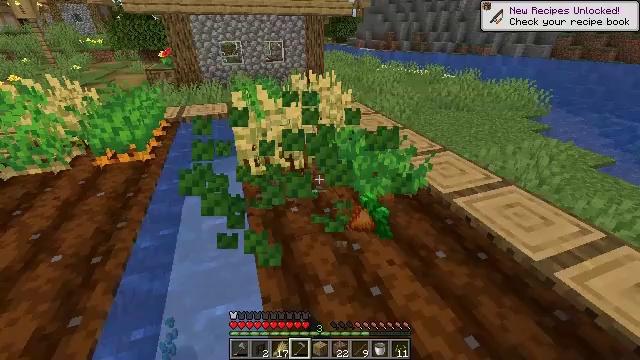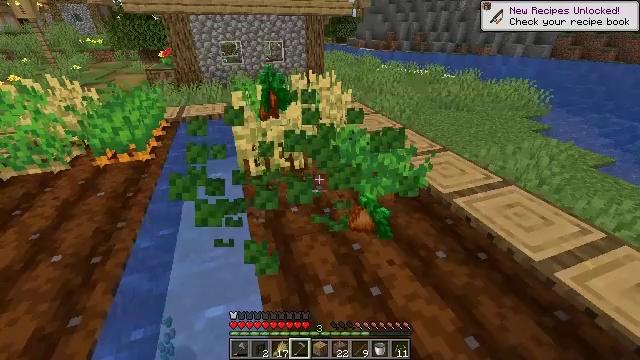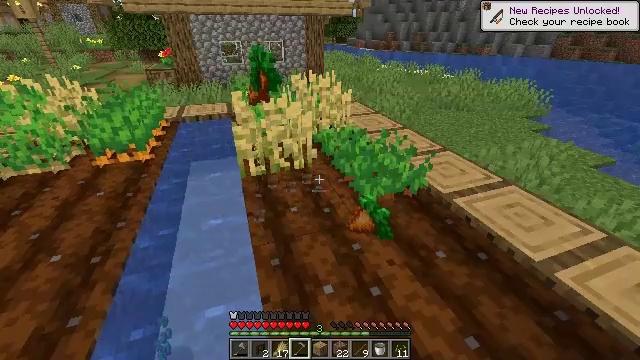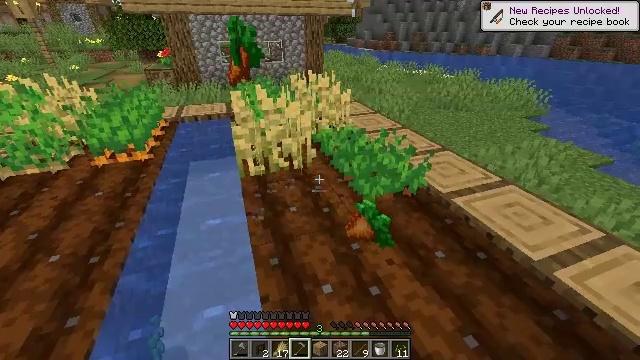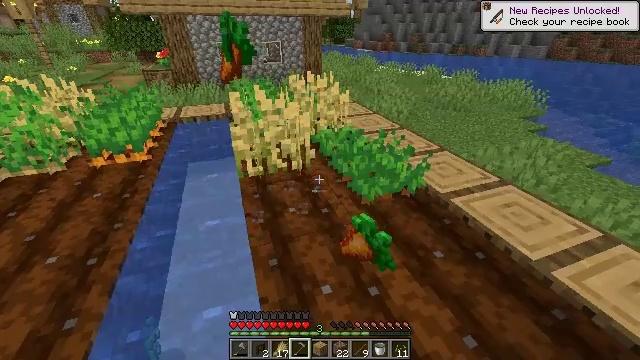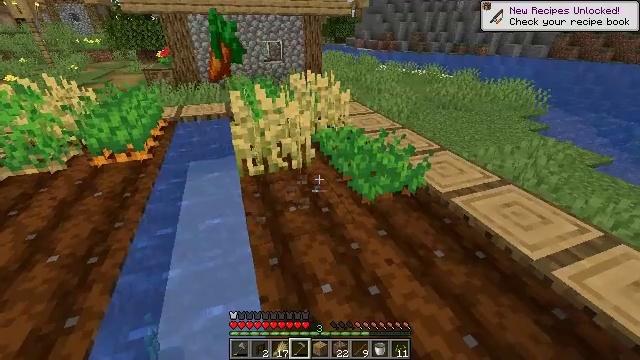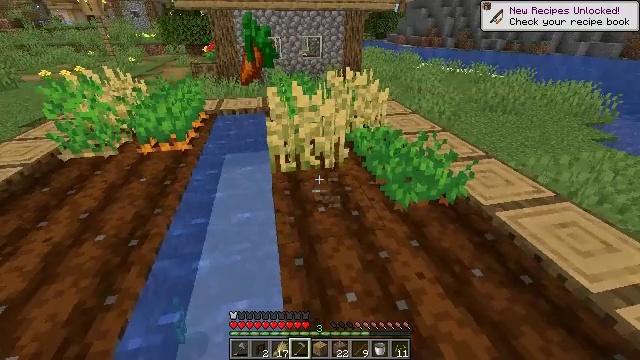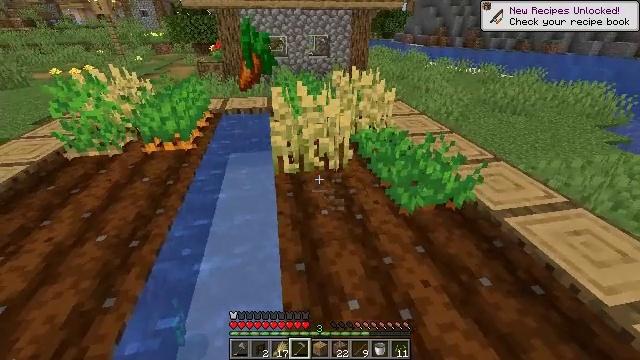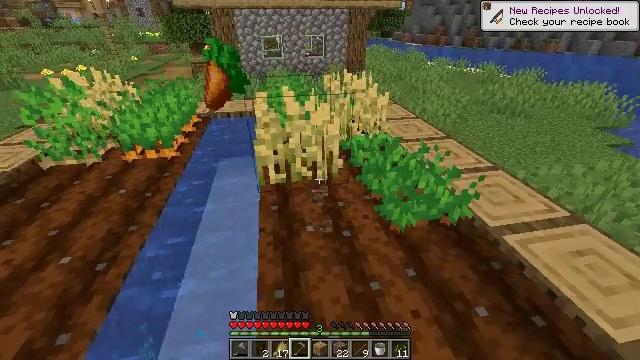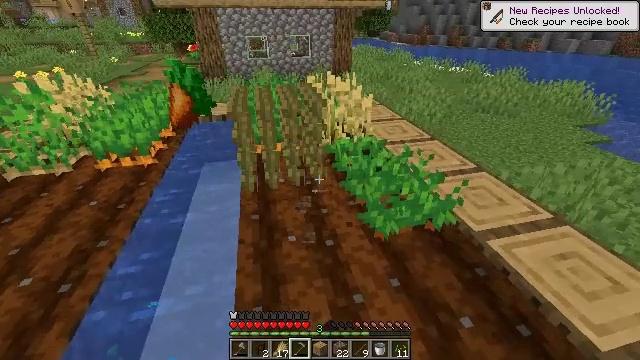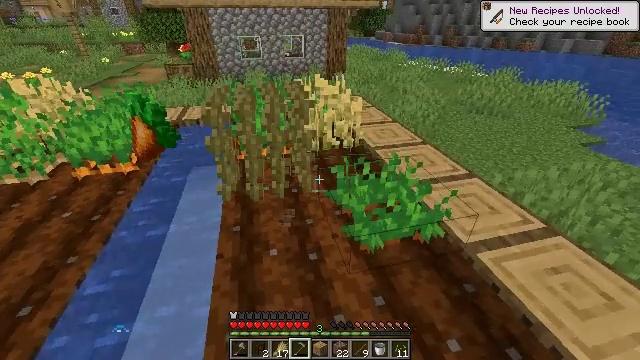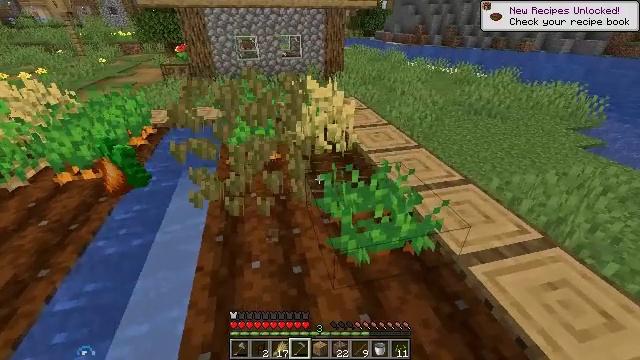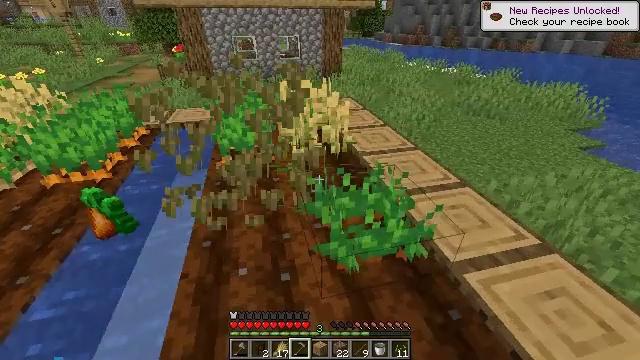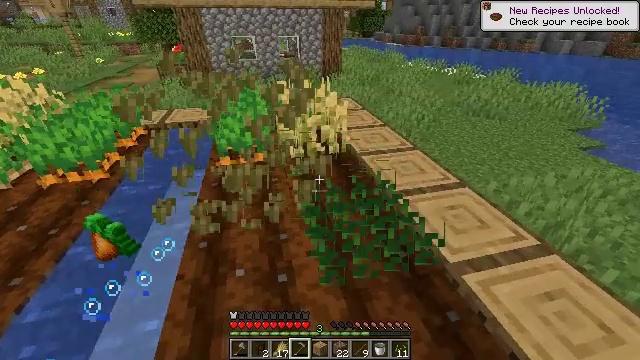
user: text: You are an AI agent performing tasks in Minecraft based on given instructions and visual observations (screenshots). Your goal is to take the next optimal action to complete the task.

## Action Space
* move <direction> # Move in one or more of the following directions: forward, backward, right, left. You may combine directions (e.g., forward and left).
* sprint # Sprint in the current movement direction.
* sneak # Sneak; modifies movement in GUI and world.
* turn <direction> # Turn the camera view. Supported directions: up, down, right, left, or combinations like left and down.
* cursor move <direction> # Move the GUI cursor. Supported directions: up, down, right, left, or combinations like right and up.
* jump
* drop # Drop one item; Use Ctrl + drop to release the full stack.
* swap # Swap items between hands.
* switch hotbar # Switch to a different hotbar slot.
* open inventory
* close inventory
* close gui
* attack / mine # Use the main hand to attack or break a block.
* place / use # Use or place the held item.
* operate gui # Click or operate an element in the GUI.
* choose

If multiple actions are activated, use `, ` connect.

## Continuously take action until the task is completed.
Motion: motion action
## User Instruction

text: Harvest wheat from the field.
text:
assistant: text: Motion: attack / mine
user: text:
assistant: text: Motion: no_op
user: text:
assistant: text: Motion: no_op
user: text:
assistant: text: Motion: attack / mine
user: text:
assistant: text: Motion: attack / mine
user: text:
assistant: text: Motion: move forward, turn left, attack / mine
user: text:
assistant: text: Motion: move forward and move right, turn left
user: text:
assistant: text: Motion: move forward and move right, attack / mine
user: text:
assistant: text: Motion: move forward and move right, turn right, attack / mine
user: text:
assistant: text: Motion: move forward and move right, attack / mine
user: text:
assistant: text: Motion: no_op
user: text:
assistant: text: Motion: no_op
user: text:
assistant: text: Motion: attack / mine
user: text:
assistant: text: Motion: attack / mine